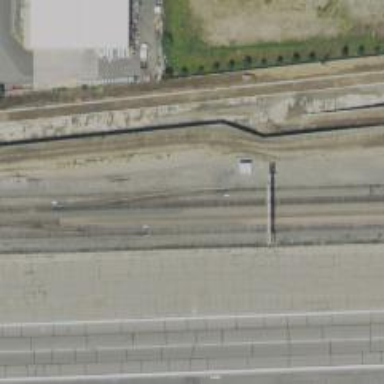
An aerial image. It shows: Railway siding with rails.